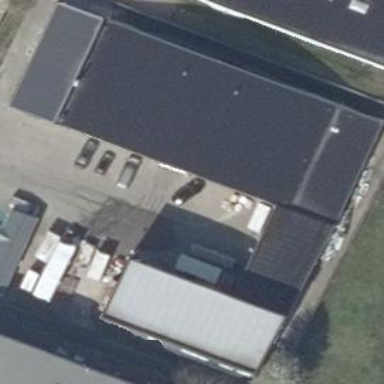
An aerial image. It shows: Commercial building.